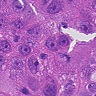
Metastatic tissue present: yes